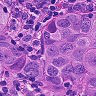
Metastatic tissue present: yes